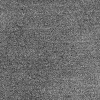
Atmospheric dust classification: dusty